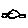
Label: car